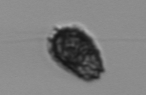
Label: Syracosphaera_pulchra